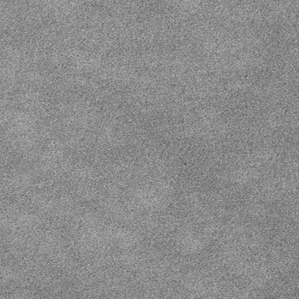
Label: frost